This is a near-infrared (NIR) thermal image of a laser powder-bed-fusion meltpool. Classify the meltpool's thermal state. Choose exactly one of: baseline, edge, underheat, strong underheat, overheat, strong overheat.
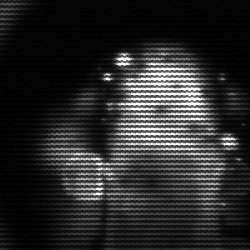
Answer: strong underheat